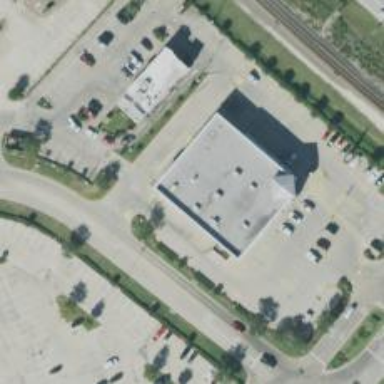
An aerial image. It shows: Pharmacy providing healthcare services.